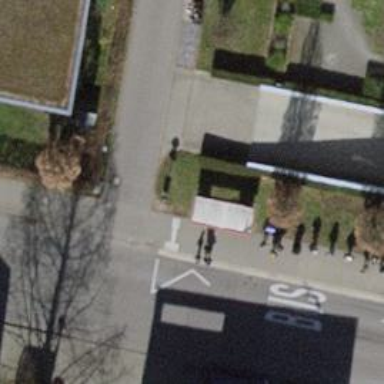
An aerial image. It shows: Bus stop with sheltered platform for public transport.